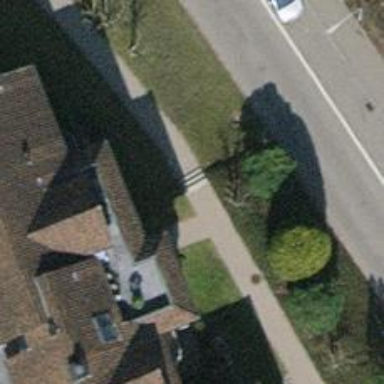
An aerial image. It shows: Set of steps on the road.